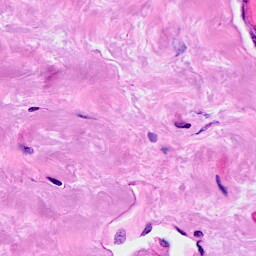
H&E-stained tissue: Breast